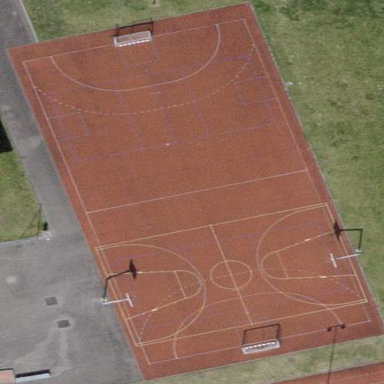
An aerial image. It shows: Multi-sport pitch for leisure activities.